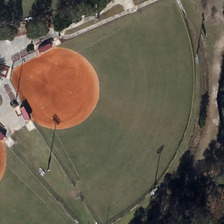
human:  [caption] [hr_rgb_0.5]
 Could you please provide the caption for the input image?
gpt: a baseball field is near many green trees .

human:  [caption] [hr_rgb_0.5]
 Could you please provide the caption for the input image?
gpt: a baseball field is near many green trees .

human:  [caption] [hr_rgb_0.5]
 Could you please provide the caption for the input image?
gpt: a baseball field is near many green trees .

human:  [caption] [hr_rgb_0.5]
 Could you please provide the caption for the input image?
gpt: a baseball field is near many green trees .

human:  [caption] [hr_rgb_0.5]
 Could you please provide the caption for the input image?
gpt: a baseball field is near many green trees .